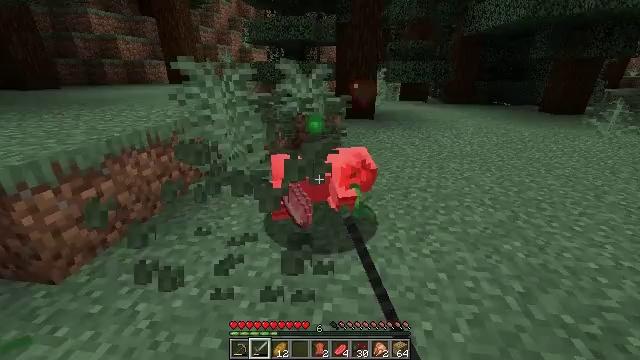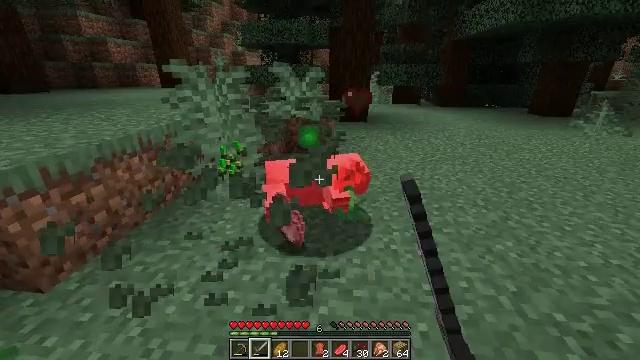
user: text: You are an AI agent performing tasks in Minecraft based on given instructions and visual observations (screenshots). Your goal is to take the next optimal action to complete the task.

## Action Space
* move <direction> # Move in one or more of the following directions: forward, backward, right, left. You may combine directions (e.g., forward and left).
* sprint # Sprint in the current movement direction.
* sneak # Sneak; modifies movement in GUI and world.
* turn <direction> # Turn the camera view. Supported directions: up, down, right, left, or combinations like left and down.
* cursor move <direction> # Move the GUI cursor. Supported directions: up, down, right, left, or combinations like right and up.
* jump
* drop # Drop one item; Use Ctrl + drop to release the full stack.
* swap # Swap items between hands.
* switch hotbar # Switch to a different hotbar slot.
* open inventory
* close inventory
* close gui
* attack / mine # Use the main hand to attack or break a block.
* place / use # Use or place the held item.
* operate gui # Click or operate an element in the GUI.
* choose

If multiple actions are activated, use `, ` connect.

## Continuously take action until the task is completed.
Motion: motion action
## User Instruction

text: Remove the large fern from the terrain.
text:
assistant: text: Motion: turn right
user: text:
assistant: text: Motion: no_op